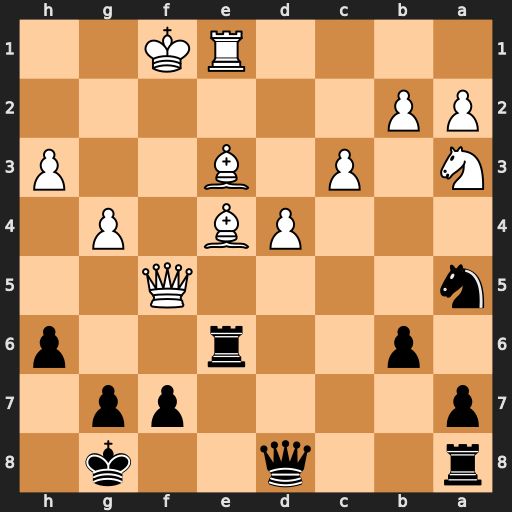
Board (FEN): r2q2k1/p4pp1/1p2r2p/n4Q2/3PB1P1/N1P1B2P/PP6/4RK2
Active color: b
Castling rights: -
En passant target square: -
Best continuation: Rf6 Qf2 Rxf2+